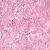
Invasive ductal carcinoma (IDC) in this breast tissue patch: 0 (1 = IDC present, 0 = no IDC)